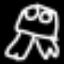
Label: frog